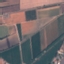
Land use / land cover class: PermanentCrop